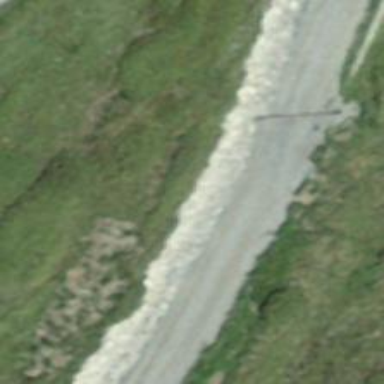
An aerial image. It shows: Track with fine gravel surface graded as grade 2.